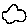
Label: cloud